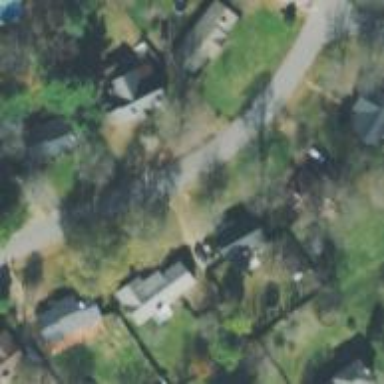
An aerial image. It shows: Neighborhood.